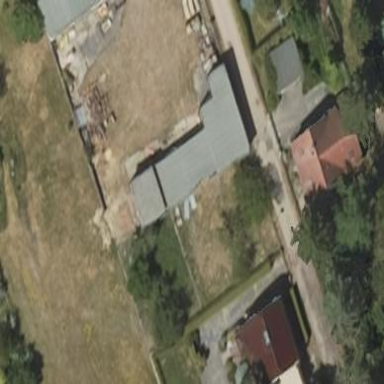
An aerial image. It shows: Shed.